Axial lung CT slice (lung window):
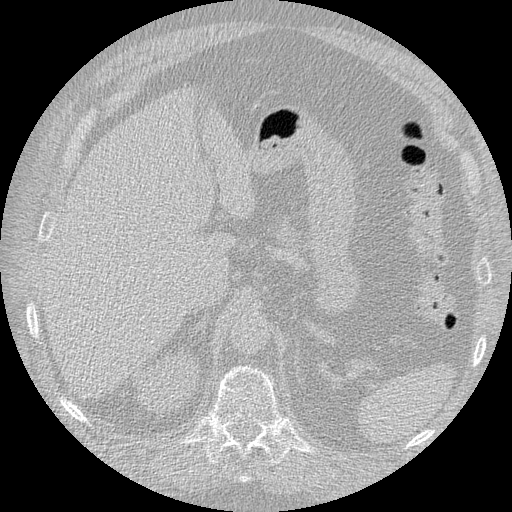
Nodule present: no